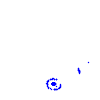
Particle: electron